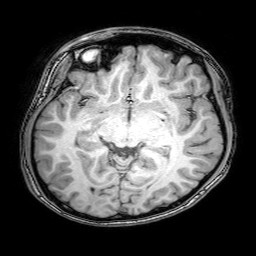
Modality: T1w
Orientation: coronal
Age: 21
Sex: male